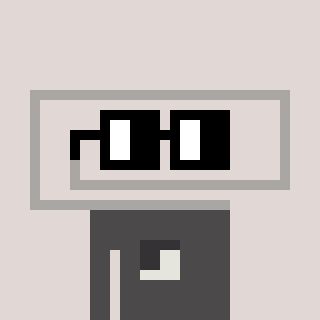
a pixel art character with square black glasses, a paperclip-shaped head and a grayscale-colored body on a warm background